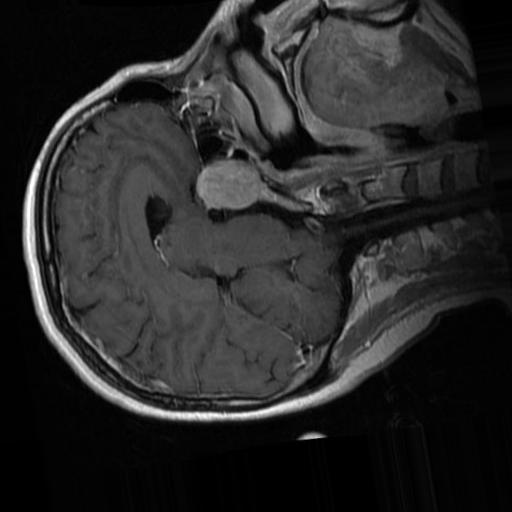
Label: brain_tumor